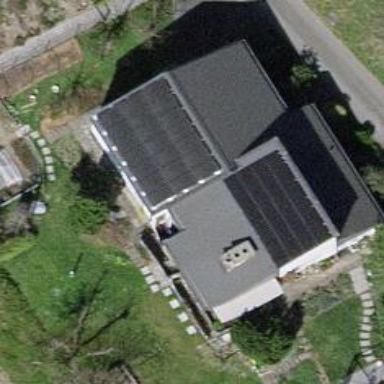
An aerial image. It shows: Solar power generator.